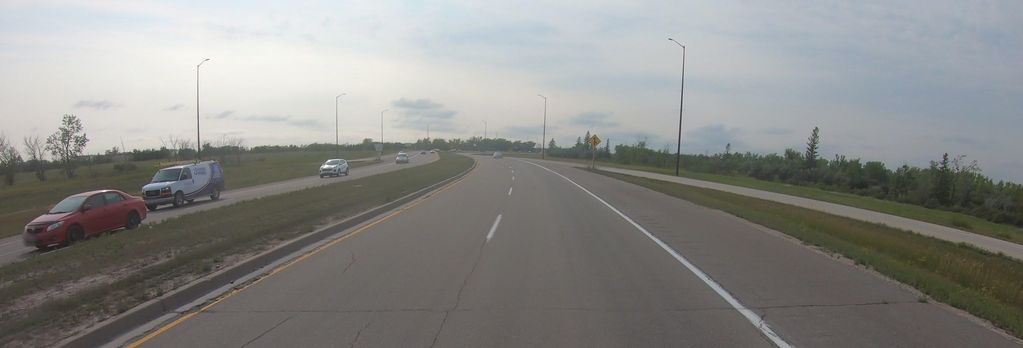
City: winnipeg